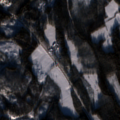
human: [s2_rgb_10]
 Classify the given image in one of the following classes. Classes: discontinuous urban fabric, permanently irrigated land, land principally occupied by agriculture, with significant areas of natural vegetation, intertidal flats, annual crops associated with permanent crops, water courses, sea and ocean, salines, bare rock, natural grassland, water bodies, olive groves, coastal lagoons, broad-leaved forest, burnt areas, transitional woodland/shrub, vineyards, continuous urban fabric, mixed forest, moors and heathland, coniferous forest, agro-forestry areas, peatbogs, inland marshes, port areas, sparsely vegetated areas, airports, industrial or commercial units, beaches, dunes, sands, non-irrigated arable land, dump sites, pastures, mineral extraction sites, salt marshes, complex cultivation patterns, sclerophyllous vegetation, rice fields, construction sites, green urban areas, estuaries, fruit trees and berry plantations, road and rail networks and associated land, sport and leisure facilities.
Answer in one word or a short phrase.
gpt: land principally occupied by agriculture, with significant areas of natural vegetation, coniferous forest, mixed forest, transitional woodland/shrub